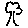
Label: tree